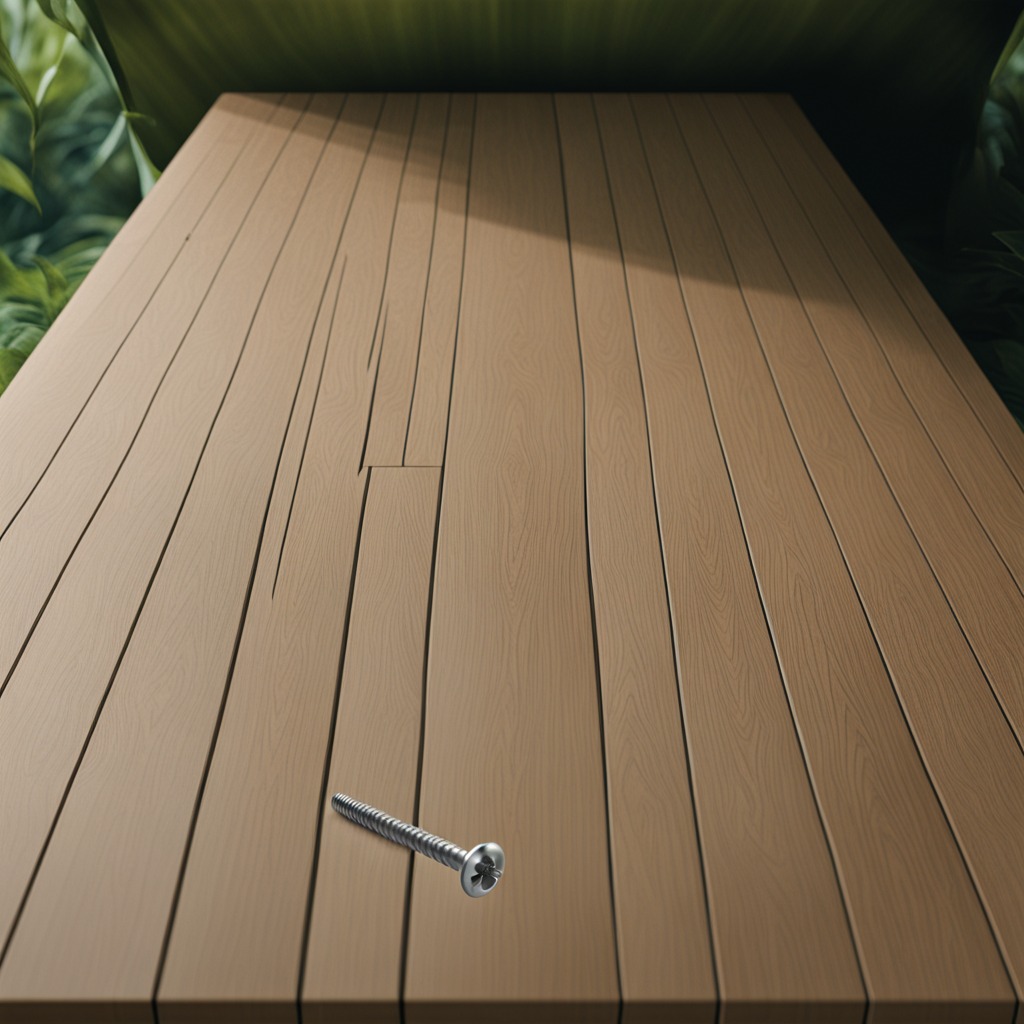
A metal screw is lying on the wooden table.